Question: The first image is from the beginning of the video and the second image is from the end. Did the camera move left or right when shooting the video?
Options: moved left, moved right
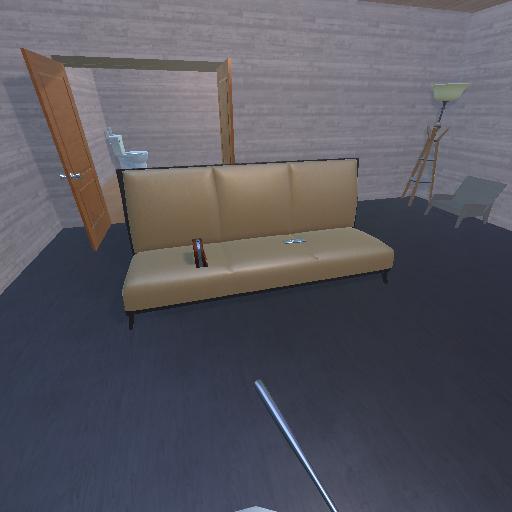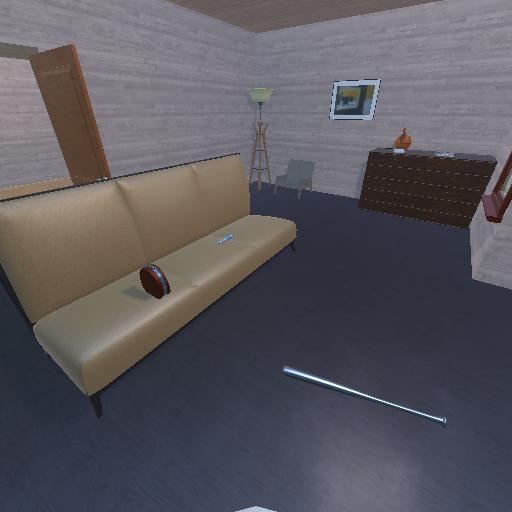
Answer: moved left